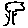
Label: tree